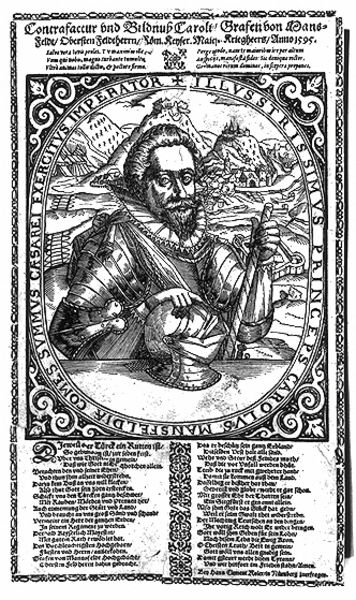
Titel: Bildnis des Grafen Karl von Mansfeld
Institution: (Seriendruck)
Schlagwörter: berg, hand, mann, weiß, landschaft, frisur, mund, nase, schwarz, stirn, tisch, zeichnung, blick, schloss, ornament, bart, augen, kragen, rahmen, bild, bildnis, halskrause, hände, portrait, porträt, hügel, haare, oval, stock, ranken, holzschnitt, schrift, stab, berge, grafik, graphik, spalten, weis, rand, kaiser, könig, dekor, verzierung, deutsch, platte, buch, burg, medaillon, druck, druckgraphik, schwarz weiß, stich, hochkragen, seite, schwert, text, zeitung, buchstaben, beschriftung, überschrift, helm, herrscher, krause, ritter, fürst, rüstung, bildniss, spitzbart, buchdruck, harnisch, eroberung, krieger, ritterrüstung, feldherr, visier, macht, karl, kupferstich, flugblatt, graf, szepter, zeichung, latein, umschrift, seriendruck, imperator, carolus, shakespear, nordalpin, menn, sereindruck, entdeckung, schriftkolumnen, dekret, mansfeld, verlautbarung, n, 1550, #schrift, barge, spitbart, oveal, druckgraph8ik